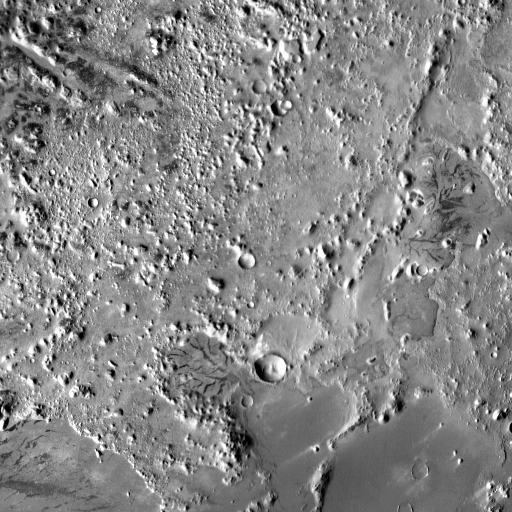
Crater classes present: Background, Other, Buried